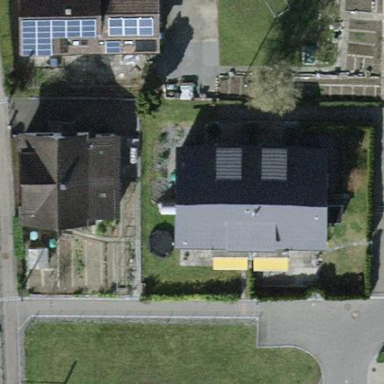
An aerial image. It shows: Semidetached house.